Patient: sex F, age 54
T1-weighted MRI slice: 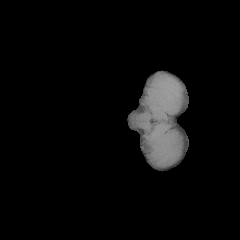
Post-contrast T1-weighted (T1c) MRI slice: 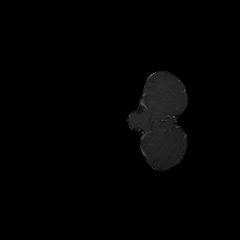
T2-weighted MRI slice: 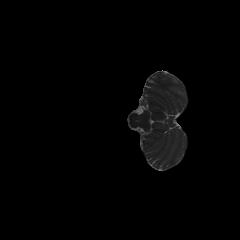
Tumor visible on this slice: no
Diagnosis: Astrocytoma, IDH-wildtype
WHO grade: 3